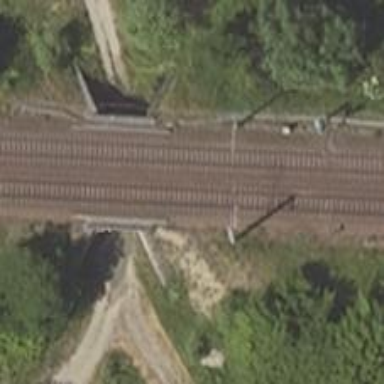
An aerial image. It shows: Bridge over railway with electrified contact lines.